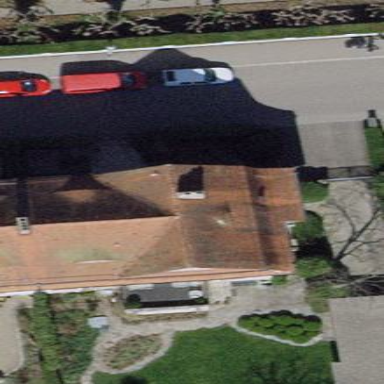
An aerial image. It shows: Apartment building with tile roof.